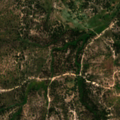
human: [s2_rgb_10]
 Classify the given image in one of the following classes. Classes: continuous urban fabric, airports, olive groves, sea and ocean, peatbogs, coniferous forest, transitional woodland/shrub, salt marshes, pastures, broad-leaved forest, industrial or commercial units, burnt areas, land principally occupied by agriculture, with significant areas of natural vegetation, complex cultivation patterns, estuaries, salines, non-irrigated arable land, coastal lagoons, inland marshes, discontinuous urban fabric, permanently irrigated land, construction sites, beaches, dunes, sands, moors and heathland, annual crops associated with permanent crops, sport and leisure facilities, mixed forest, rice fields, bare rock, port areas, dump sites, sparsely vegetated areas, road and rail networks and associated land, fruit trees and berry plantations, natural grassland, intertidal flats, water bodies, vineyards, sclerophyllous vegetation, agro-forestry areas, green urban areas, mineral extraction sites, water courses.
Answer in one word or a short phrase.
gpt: agro-forestry areas, broad-leaved forest, coniferous forest, mixed forest